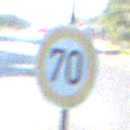
Verkehrszeichen: Geschwindigkeit70
Umgebung: Outdoor, Urban
Tageszeit: MorningAfternoon
Wetter: Clear
Licht: Natural
Jahreszeit: NotSpecified
Kontrast: HighContrast